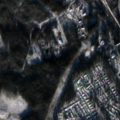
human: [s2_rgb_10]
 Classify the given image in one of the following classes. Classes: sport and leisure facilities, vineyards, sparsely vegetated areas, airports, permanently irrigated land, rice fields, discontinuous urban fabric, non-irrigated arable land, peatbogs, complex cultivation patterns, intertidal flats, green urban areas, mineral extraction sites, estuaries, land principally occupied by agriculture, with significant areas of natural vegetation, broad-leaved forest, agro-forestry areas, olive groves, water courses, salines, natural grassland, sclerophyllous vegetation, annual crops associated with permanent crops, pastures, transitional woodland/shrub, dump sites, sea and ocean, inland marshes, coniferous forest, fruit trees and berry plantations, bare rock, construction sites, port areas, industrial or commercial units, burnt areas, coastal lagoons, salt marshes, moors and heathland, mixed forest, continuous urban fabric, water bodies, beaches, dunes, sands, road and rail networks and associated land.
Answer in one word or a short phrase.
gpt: discontinuous urban fabric, industrial or commercial units, coniferous forest, mixed forest, transitional woodland/shrub